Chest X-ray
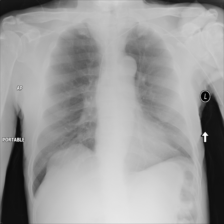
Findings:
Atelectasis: negative
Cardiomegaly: negative
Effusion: negative
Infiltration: negative
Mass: negative
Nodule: negative
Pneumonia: negative
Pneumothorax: negative
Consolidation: negative
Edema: negative
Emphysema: negative
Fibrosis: negative
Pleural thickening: negative
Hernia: negative